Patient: sex F, age 74
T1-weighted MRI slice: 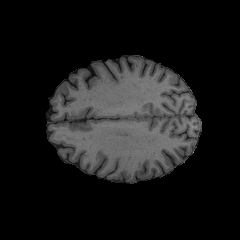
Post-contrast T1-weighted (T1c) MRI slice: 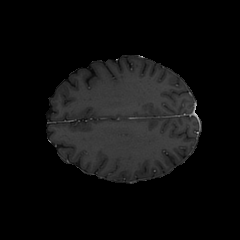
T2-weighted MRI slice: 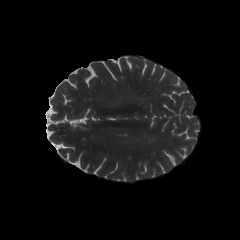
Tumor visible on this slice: no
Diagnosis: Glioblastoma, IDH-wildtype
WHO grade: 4